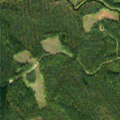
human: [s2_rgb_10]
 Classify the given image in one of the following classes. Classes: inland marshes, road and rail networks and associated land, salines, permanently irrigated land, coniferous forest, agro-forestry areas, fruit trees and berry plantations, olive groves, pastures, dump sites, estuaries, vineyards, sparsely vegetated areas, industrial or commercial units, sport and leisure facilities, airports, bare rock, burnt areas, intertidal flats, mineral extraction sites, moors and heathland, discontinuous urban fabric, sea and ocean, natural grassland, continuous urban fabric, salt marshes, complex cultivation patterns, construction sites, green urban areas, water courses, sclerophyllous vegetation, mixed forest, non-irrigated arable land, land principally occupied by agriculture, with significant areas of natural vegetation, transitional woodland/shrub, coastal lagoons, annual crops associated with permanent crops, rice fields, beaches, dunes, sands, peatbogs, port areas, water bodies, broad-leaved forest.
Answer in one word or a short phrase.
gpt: coniferous forest, mixed forest, transitional woodland/shrub